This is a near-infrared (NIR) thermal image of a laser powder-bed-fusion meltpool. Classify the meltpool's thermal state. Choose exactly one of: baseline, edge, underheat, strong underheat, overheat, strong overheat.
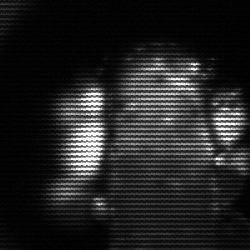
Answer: strong underheat